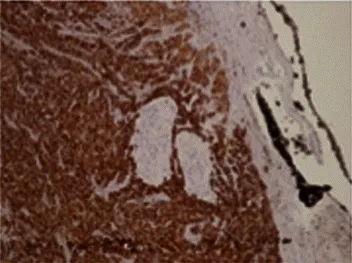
Tumoral specimen. Immunohistochemical staining for cytokeratin pool in the setting of solid proliferation of undifferentiated large cells with eosinophilic cytoplasm, atypical nuclei with prominent nucleoli and high mitotic activity with atypical figures.
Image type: pathology (immunostaining)